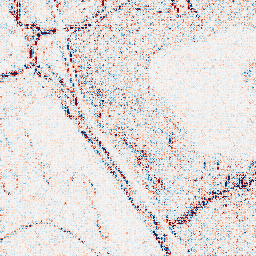
Category: wavelet
Decomposition family: wavelet_reverse_biorthogonal
Decomposition parameters: wavelet: rbio1.3
level: 1
Upsampling method: sinc_hamming
Upsampling parameters: scale: 2
kernel_size: 16
Upsampling scale: 2